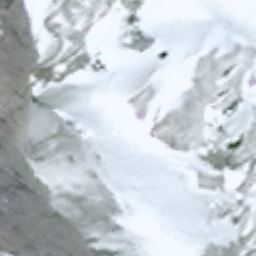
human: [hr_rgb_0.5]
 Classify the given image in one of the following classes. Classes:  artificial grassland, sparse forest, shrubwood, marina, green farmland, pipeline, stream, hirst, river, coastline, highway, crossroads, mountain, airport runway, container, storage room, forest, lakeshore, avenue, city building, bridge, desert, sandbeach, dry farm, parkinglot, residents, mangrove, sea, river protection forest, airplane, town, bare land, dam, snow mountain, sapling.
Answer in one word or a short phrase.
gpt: snow mountain